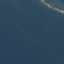
Land use / land cover class: SeaLake